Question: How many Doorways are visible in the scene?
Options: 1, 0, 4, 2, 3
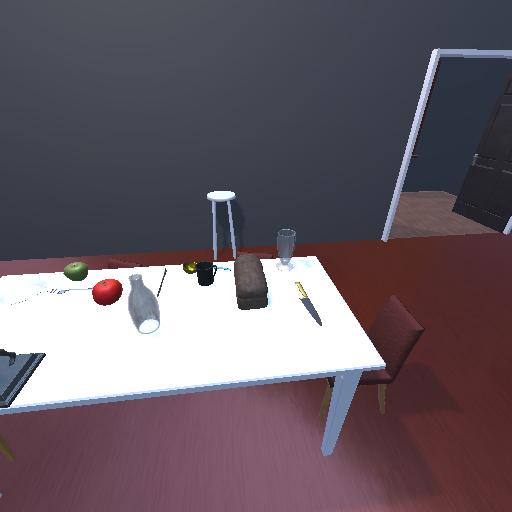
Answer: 1